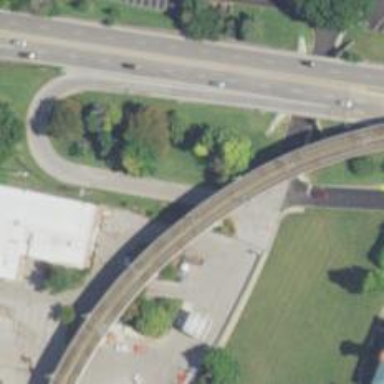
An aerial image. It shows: Bridge for light rail electrified with contact line.